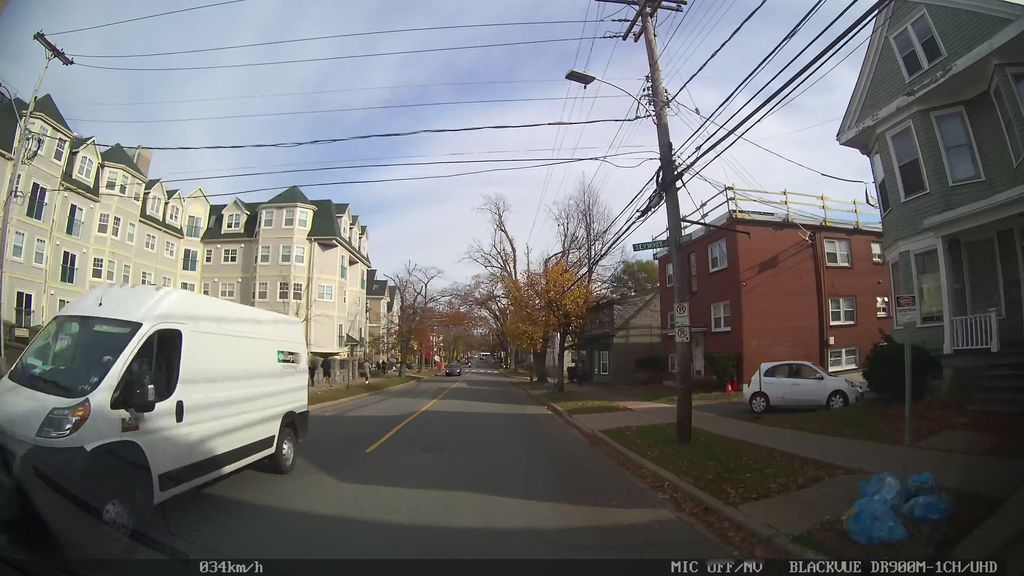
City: halifax